Question: I'm trying some stuff, to test the status bar icon feature.
I think I got the all the functions right. However when run. The icon displayed for about 1 mili second then disappeared.
Below is the screenshot of my code:

source code: <URL>
Demo video: <URL>
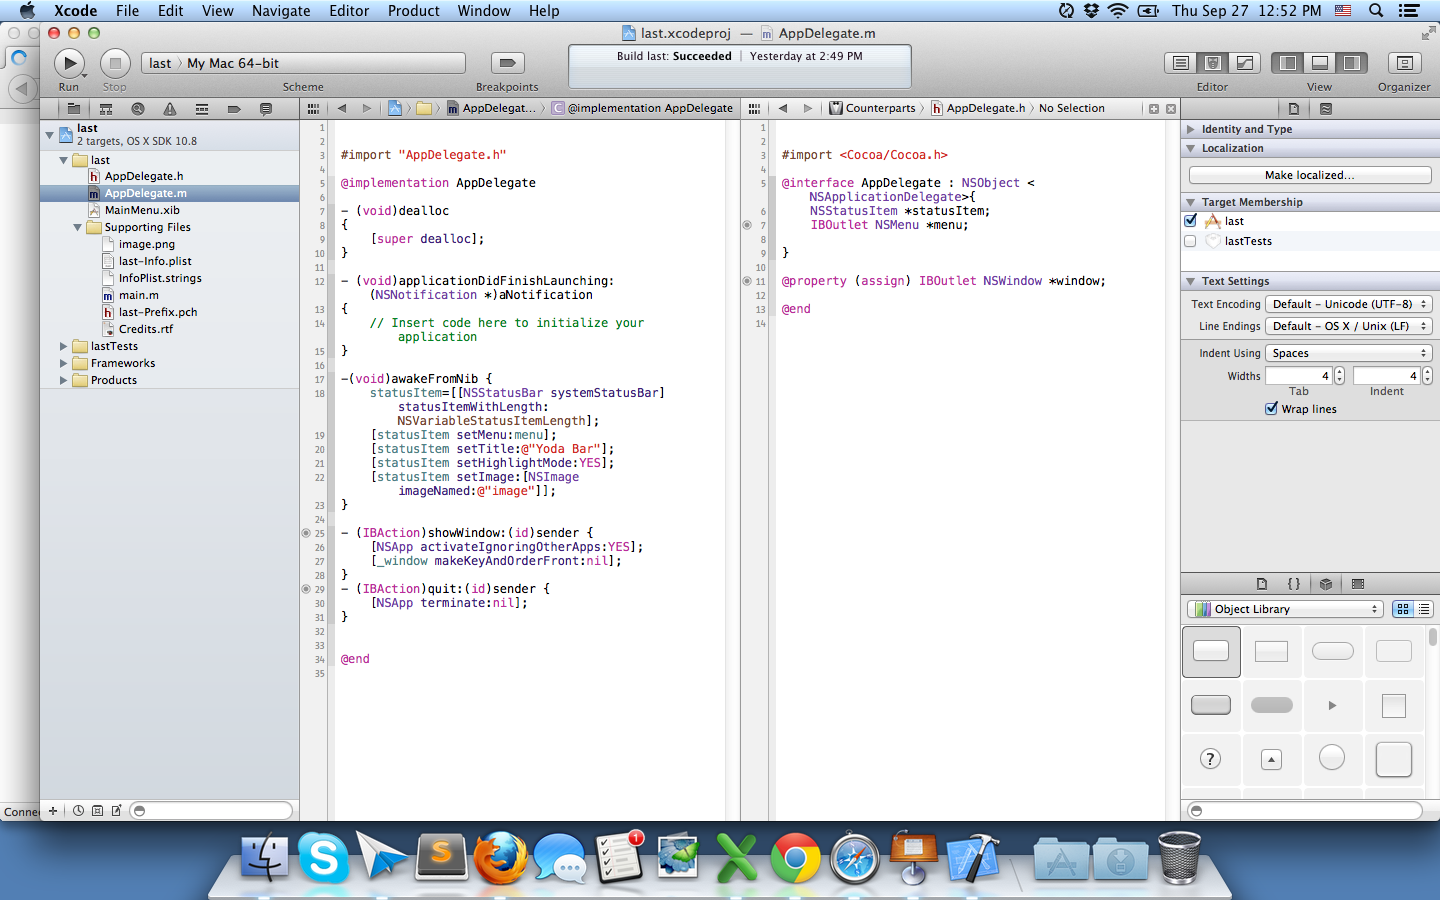
Answer: 'Retain' statusItem object.
'''
statusItem=[[[NSStatusBar systemStatusBar] statusItemWithLength:NSVariableStatusItemLength]retain];
'''
From Documentation of 'statusItemWithLength:'.
> The receiver does not retain a reference to the status item, so you
need to retain it. Otherwise, the object is removed from the status
bar when it is deallocated.